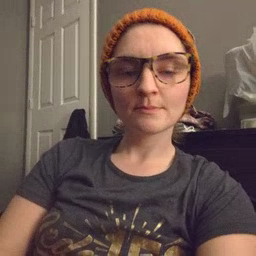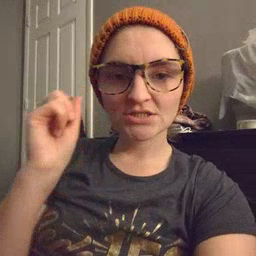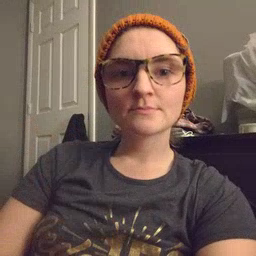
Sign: because